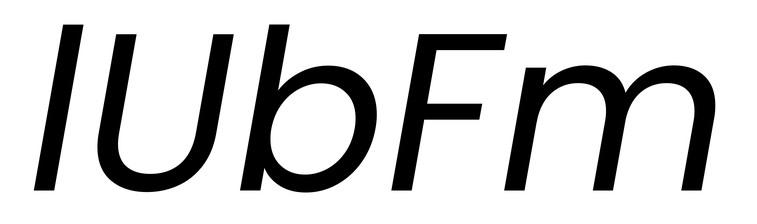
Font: Poppins-Italic